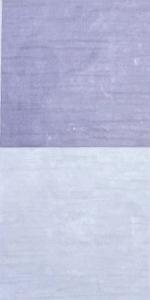
Label: Empty